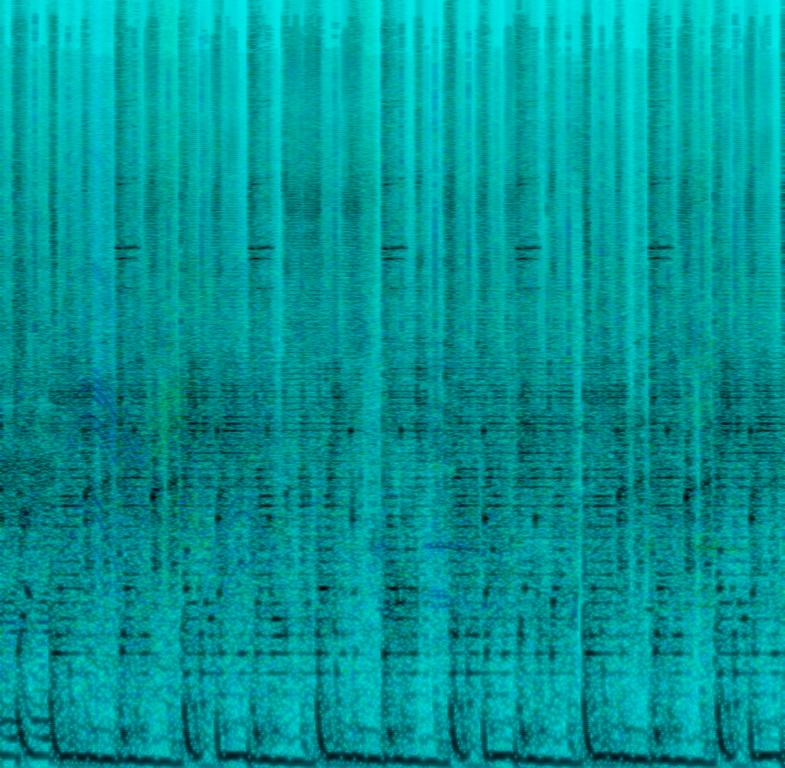
This song has a heavily synthesised voice singing a rhythmic melody. The tempo is medium fast with synthesiser arrangements, punchy drumming, groovy bass lines and electronic instrumentation, with enthusiastic vocal backup. The song is vibrant, youthful, trance-like because of the insistent, monotone, chanting nature of the melody. This song is EDM/Synth pop.